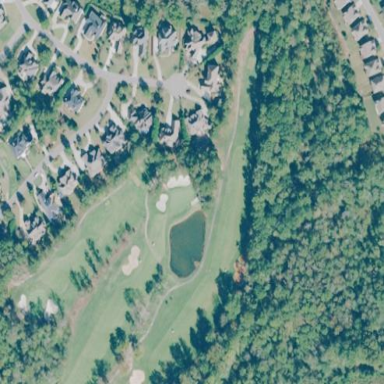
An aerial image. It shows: Golf course surrounded by greenery.